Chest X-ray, AP view. Patient: 65 years old, sex M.
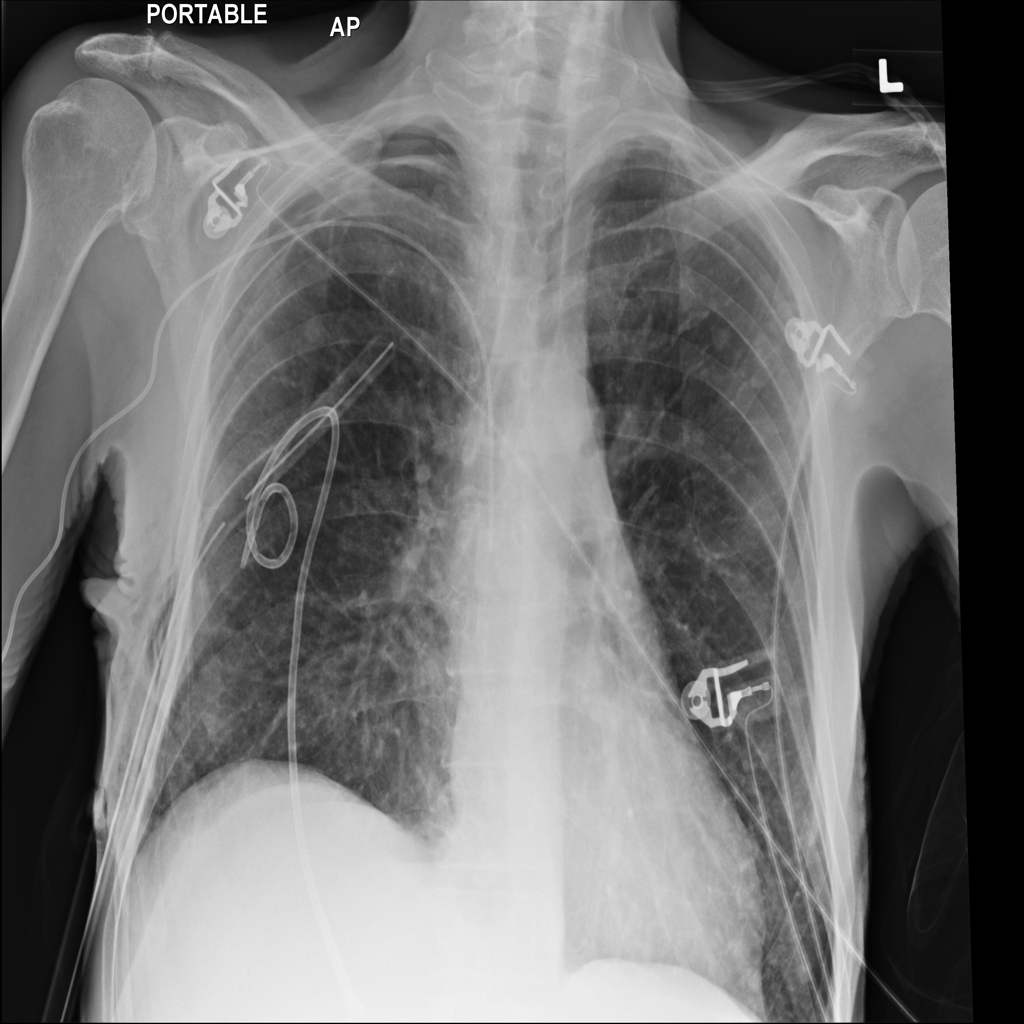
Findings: Nodule, Pneumothorax